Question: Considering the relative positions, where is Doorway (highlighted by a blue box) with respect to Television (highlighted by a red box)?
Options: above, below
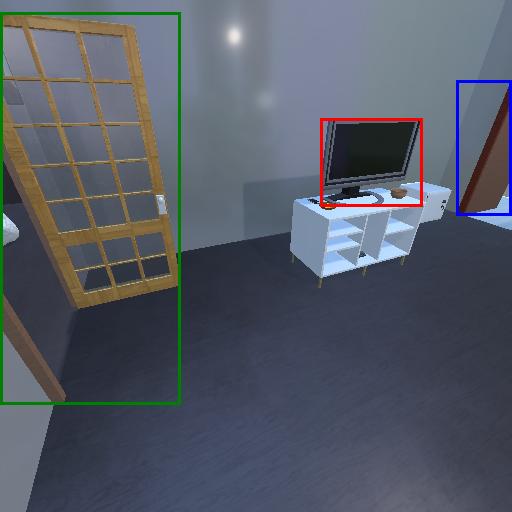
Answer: above